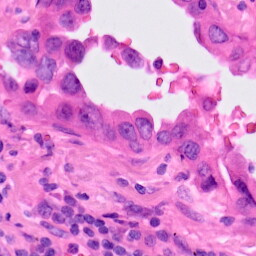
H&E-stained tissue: Lung